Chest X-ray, PA view. Patient: 47 years old, sex M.
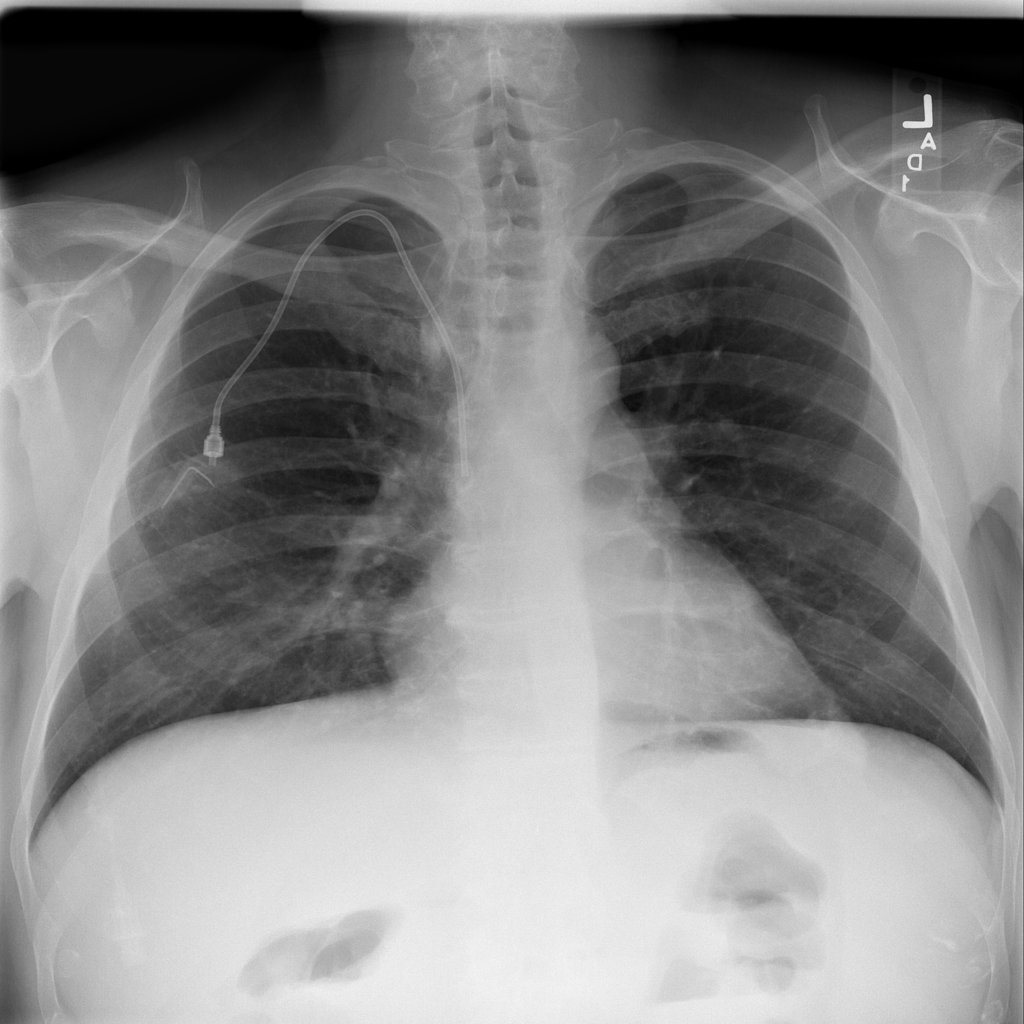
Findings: No Finding